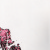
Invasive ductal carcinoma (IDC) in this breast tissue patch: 0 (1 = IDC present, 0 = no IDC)